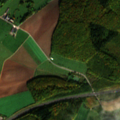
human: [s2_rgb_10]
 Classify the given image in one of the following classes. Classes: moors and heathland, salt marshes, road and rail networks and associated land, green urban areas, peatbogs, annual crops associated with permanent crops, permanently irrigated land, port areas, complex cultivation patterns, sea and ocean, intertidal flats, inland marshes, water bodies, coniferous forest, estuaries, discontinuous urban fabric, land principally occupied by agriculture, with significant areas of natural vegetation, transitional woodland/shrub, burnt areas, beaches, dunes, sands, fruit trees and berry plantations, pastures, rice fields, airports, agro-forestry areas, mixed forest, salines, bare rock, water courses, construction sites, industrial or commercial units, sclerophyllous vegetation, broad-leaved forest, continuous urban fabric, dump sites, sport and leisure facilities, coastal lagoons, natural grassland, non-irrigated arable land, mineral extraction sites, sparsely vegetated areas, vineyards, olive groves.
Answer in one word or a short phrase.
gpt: industrial or commercial units, complex cultivation patterns, land principally occupied by agriculture, with significant areas of natural vegetation, broad-leaved forest, mixed forest